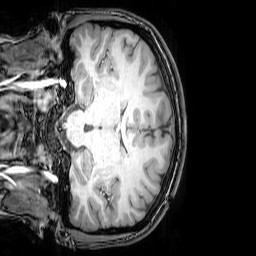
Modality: T1w
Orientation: coronal
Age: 22
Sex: female
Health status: healthy
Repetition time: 0.081 s
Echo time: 0.037 s